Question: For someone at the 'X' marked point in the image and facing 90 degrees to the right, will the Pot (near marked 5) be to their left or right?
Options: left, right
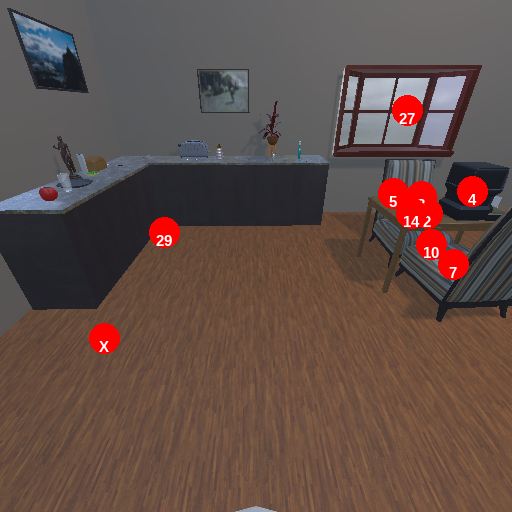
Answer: left